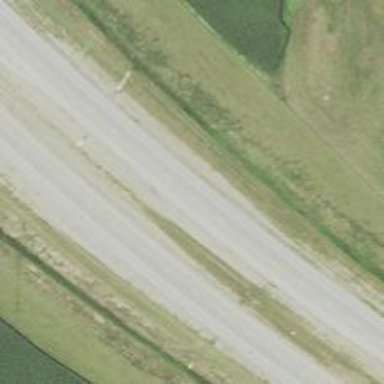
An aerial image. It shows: Motorway.